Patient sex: F
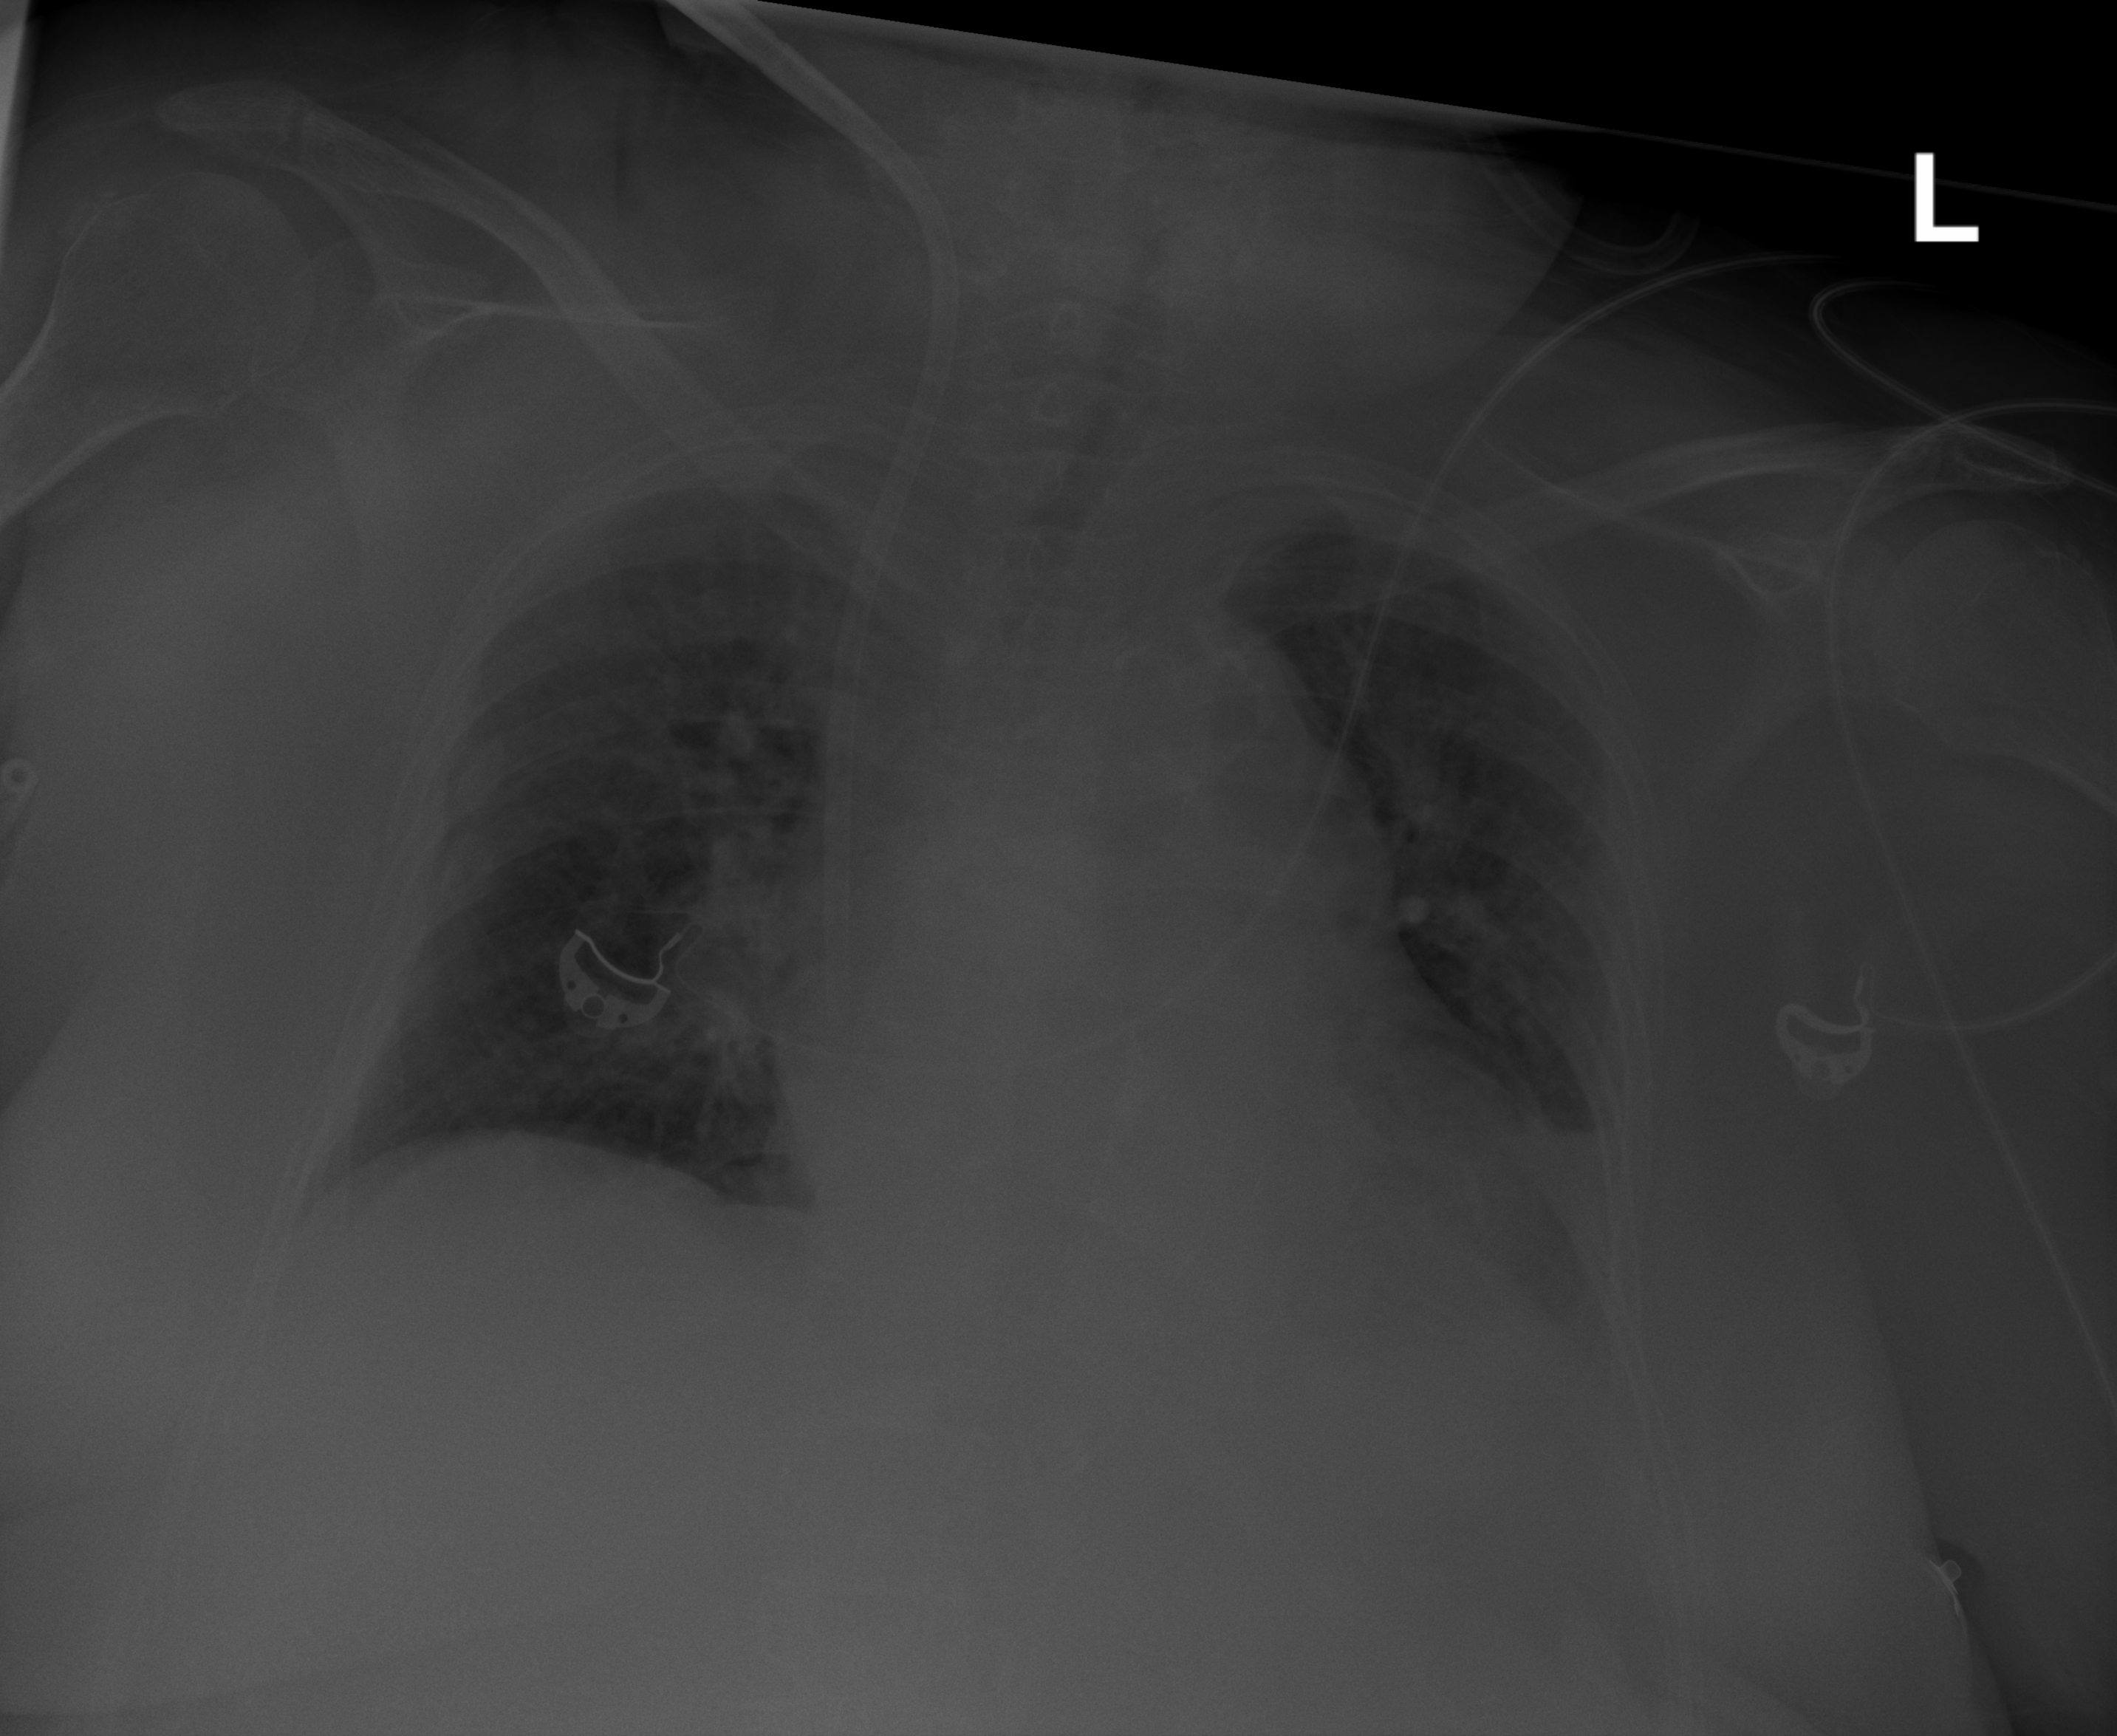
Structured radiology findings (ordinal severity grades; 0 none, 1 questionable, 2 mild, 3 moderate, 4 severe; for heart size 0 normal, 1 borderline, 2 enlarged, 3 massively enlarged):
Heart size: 2
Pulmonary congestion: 2
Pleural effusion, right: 0
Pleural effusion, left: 2
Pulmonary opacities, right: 1
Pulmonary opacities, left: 1
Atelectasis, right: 0
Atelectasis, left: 2